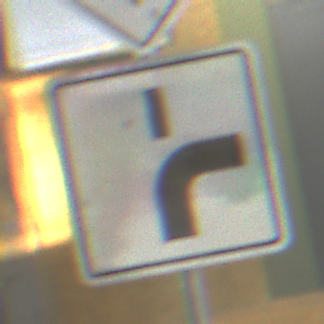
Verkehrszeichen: VerlaufVorfahrtsstrasse8
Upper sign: Vorfahrtsstrasse
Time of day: MorningAfternoon
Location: Roofed (Special)
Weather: NotSpecified
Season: NotSpecified
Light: Artificial